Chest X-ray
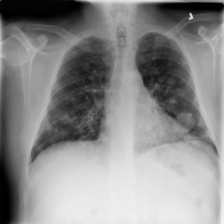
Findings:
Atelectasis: negative
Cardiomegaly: negative
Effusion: negative
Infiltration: negative
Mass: positive
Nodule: positive
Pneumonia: negative
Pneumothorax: negative
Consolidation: negative
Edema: negative
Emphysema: negative
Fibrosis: negative
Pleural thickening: negative
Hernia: negative